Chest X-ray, PA view. Patient: 67 years old, sex M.
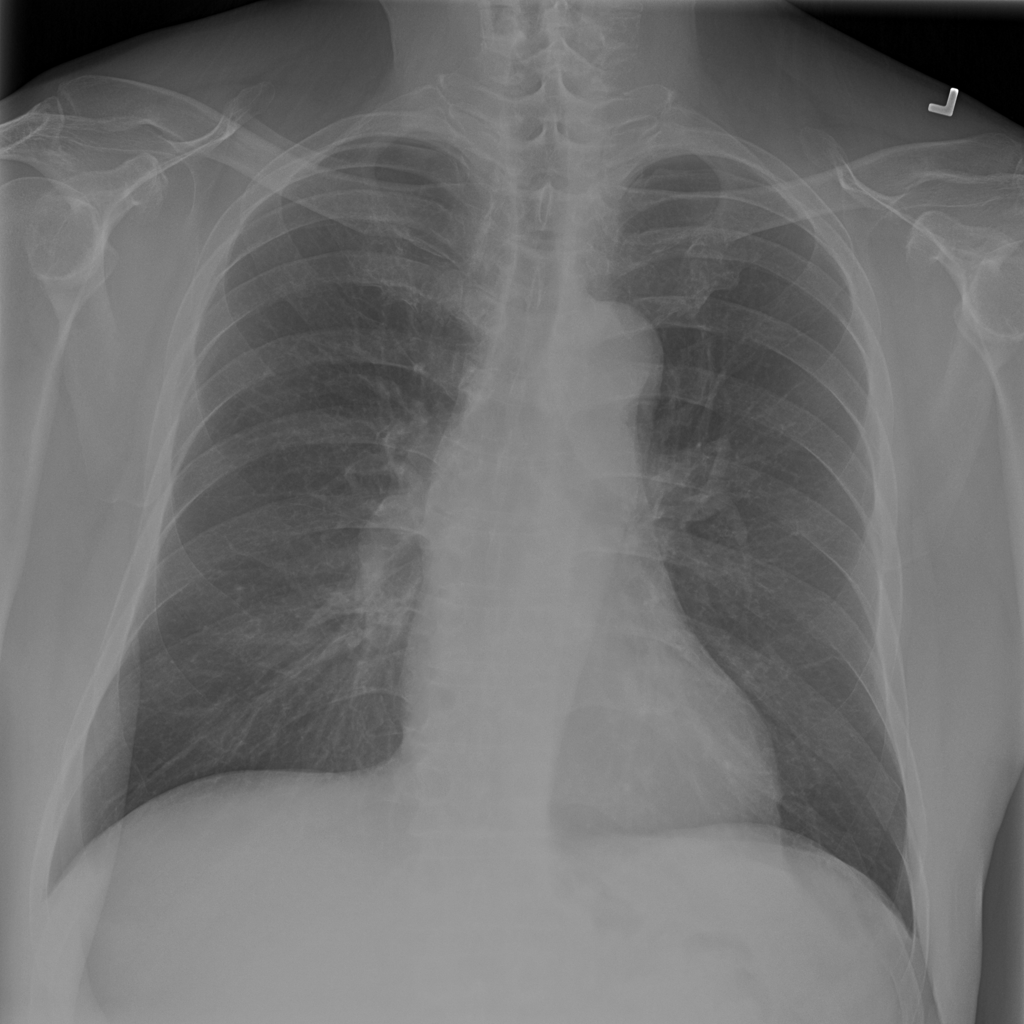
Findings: No Finding